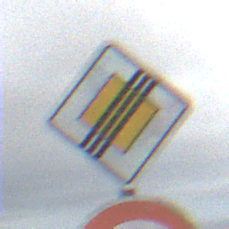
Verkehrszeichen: EndeVorfahrtsstrasse
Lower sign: Geschwindigkeit30
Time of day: Midday
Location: Outdoor (Nature)
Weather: Overcast
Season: NotSpecified
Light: Natural